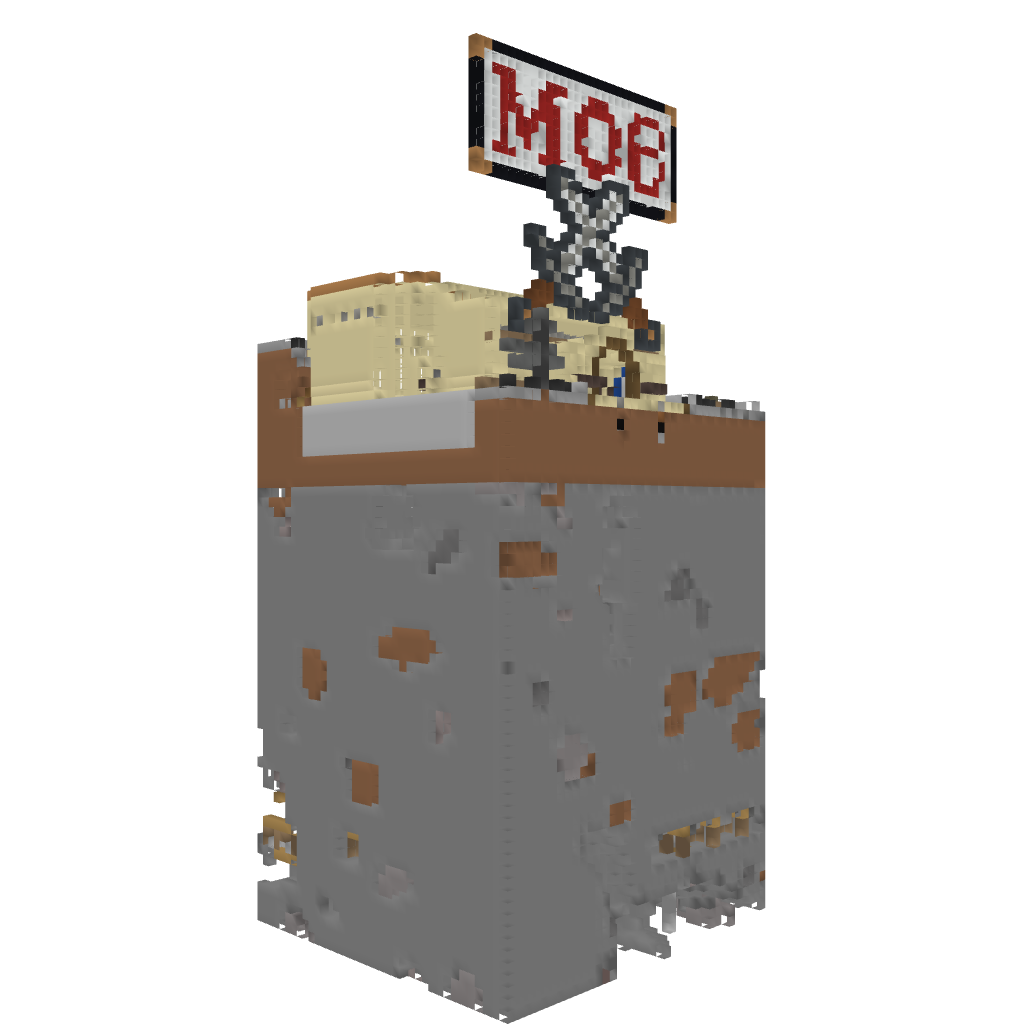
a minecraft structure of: Mob Arena - good for servers